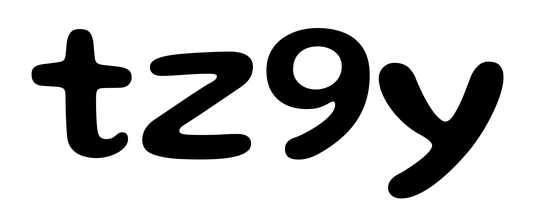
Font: Gluten_Medium